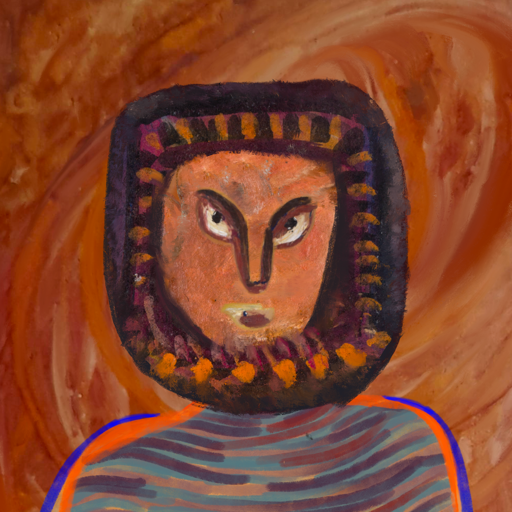
Background: Pious_Lady, Head And Neck Front: Boggyland, Face Front: After_Raid, Bust: Experience, Hair Front: Doll, Head Accessory: Blank, Second Necklace: Blank, Necklace: Blank, Baby: Blank